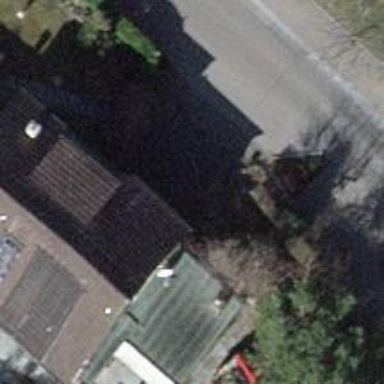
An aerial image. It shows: Building with tiled roof.